Question: I'm writing code which displays features matches between images. The code runs fairly slow at the moment. I have some ideas on how to speed it up, but I'm not 100% comfortable with matplotlib yet or how its working behind the scenes.
The basic structure of the code is: (I'm leaving things out to make it more readable)
'''
from matplotlib.patches import Rectangle, Circle, Ellipse
import matplotlib.gridspec as gridspec
from matplotlib.transforms import Affine2D
from scipy.linalg import inv, sqrtm
import matplotlib.pyplot as plt
import numpy as np
'''
- Add a list images. Each image gets its own axes: ax, and remembers ax.transData'''
gs = gridspec.GridSpec( nr, nc )
for i in range(num_images):
dm.ax_list[i] = plt.subplot(gs[i])
dm.ax_list[i].imshow( img_list[i])
transData_list[i] = dm.ax_list[i].transData
'''
- Visualize the feature representation as Ellipses'''
for i in range(num_chips):
axi = chips[i].axi
ax = dm.ax_list[axi]
transData = dm.transData_list[axi]
chip_feats = chips[i].features
for feat in chip_feats:
(x,y,a,c,d) = feat
A = numpy.array( [ ( a, 0, 0 ) ,
( c, d, 0 ) ,
( 0, 0, 1 ) ] , dtype=np.float64)
EllShape = Affine2D( numpy.array(sqrtm( inv(A) ), dtype=np.float64) )
transEll = EllShape.translate(x,y)
unitCirc = Circle((0,0),1,transform=transEll+transData)
ax.add_patch(unitCirc)
'''
I've used RunSnakeRun to profile the code, and all I really gather from that is it is taking a long time to draw everything. The basic idea that I had when I learned about the transformation in matplotlib was to draw each image in its own coordinates, and then maintain several transformations so I could do cool things with them later, but I suspect that it's not going to scale well.
The actual output of the draw looks like this:

The figure takes about 4 seconds to redraw when I resize it, and I'm going to be wanting to pan/zoom.
I was adding two patches for each feature, and about (300 features per image) so I could see an outline and some transparency. So, there's obviously overhead for that. But its also relatively slow even without any ellipses.
I also need to write some code to put lines in between the matching features, but now I'm not so sure using multiple axes is a very good idea, especially when this is a relatively small dataset.
So, for more concrete questions:
- - - - -
---
EDITS:
I've been able to increase drawing efficiency by computing the form of the square root inverted matrix by hand. Its a pretty big speed up too.
In the above code:
'''
A = numpy.array( [ ( a, 0, 0 ) ,
( c, d, 0 ) ,
( 0, 0, 1 ) ] , dtype=np.float64)
EllShape = Affine2D( numpy.array(sqrtm( inv(A) ), dtype=np.float64) )
'''
is replaced by
'''
EllShape = Affine2D([ ( 1/sqrt(a), 0, 0), ((c/sqrt(a) - c/sqrt(d))/(a - d), 1/sqrt(d), 0), ( 0, 0, 1)])
'''
I found some interesting timing results too:
'''
num_to_run = 100000
all_setup = ''' import numpy as np ; from scipy.linalg import sqrtm ; from numpy.linalg import inv ; from numpy import sqrt
a=.1 ; c=43.2 ; d=32.343'''
timeit( 'sqrtm(inv(np.array([ ( a, 0, 0 ) , ( c, d, 0 ) , ( 0, 0, 1 ) ])))', setup=all_setup, number=num_to_run)
>> 22.<PHONE> #(Matlab reports 8 seconds for this run)
timeit( '[ (1/sqrt(a), 0, 0), ((c/sqrt(a) - c/sqrt(d))/(a - d), 1/sqrt(d), 0), (0, 0, 1) ]', setup=all_setup, number=num_to_run)
>> <PHONE> #(Matlab reports .1 seconds for this run)
'''
---
EDIT 2
Ive gotten the ellipses to be computed and drawn very quickly (in about a second, I didn't profile it) using a PatchCollection and some manual calculations.
The only drawback is I can't seem to set the fill of the ellipses to be false
'''
from matplotlib.collections import PatchCollection
ell_list = []
for i in range(num_chips):
axi = chips[i].axi
ax = dm.ax_list[axi]
transData = dm.transData_list[axi]
chip_feats = chips[i].features
for feat in chip_feats:
(x,y,a,c,d) = feat
EllShape = Affine2D([ ( 1/sqrt(a), 0, x), ((c/sqrt(a) - c/sqrt(d))/(a - d), 1/sqrt(d), y), ( 0, 0, 1)])
unitCirc = Circle((0,0),1,transform=EllShape)
ell_list = [unitCirc] + ell_list
ellipses = PatchCollection(ell_list)
ellipses.set_color([1,1,1])
ellipses.face_color('none') #'none' gives no fill, while None will default to [0,0,1]
ellipses.set_alpha(.05)
ellipses.set_transformation(transData)
ax.add_collection(ellipses)
'''
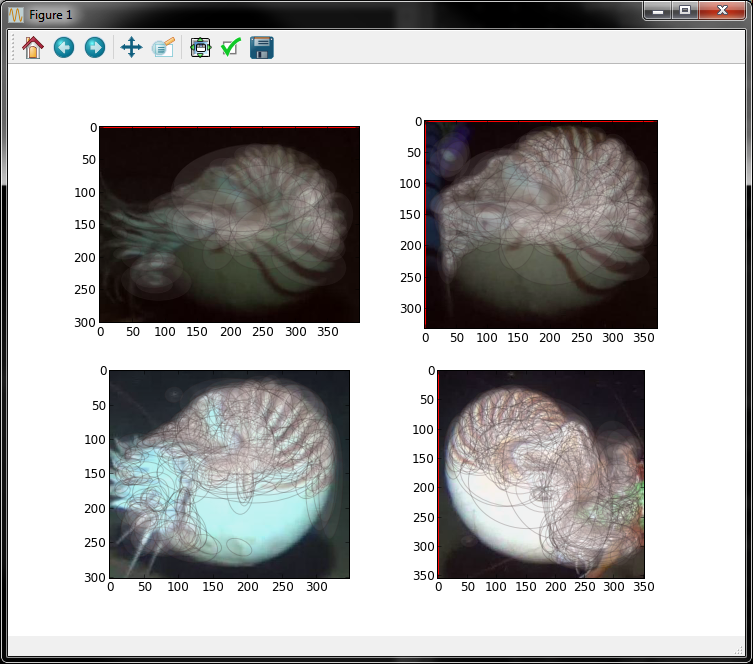
Answer: I've been able to increase drawing efficiency by computing the form of the square root inverted matrix by hand. Its a pretty big speed up too.
In the above code:
'''
A = numpy.array( [ ( a, 0, 0 ) ,
( c, d, 0 ) ,
( 0, 0, 1 ) ] , dtype=np.float64)
EllShape = Affine2D( numpy.array(sqrtm( inv(A) ), dtype=np.float64) )
'''
is replaced by
'''
EllShape = Affine2D([ ( 1/sqrt(a), 0, 0), ((c/sqrt(a) - c/sqrt(d))/(a - d), 1/sqrt(d), 0), ( 0, 0, 1)])
'''
I found some interesting timing results too:
'''
num_to_run = 100000
all_setup = ''' import numpy as np ; from scipy.linalg import sqrtm ; from numpy.linalg import inv ; from numpy import sqrt
a=.1 ; c=43.2 ; d=32.343'''
timeit( 'sqrtm(inv(np.array([ ( a, 0, 0 ) , ( c, d, 0 ) , ( 0, 0, 1 ) ])))', setup=all_setup, number=num_to_run)
>> 22.<PHONE> #(Matlab reports 8 seconds for this run)
timeit( '[ (1/sqrt(a), 0, 0), ((c/sqrt(a) - c/sqrt(d))/(a - d), 1/sqrt(d), 0), (0, 0, 1) ]', setup=all_setup, number=num_to_run)
>> <PHONE> #(Matlab reports .1 seconds for this run)
'''
---
EDIT 2
Ive gotten the ellipses to be computed and drawn very quickly (in about a second, I didn't profile it) using a PatchCollection and some manual calculations.
The only drawback is I can't seem to set the fill of the ellipses to be false
'''
from matplotlib.collections import PatchCollection
ell_list = []
for i in range(num_chips):
axi = chips[i].axi
ax = dm.ax_list[axi]
transData = dm.transData_list[axi]
chip_feats = chips[i].features
for feat in chip_feats:
(x,y,a,c,d) = feat
EllShape = Affine2D([ ( 1/sqrt(a), 0, x), ((c/sqrt(a) - c/sqrt(d))/(a - d), 1/sqrt(d), y), ( 0, 0, 1)])
unitCirc = Circle((0,0),1,transform=EllShape)
ell_list = [unitCirc] + ell_list
ellipses = PatchCollection(ell_list)
ellipses.set_color([1,1,1])
ellipses.face_color('none') #'none' gives no fill, while None will default to [0,0,1]
ellipses.set_alpha(.05)
ellipses.set_transformation(transData)
ax.add_collection(ellipses)
'''